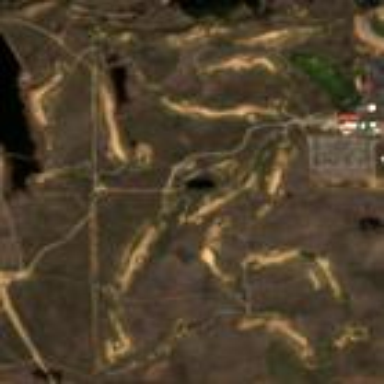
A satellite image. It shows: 18-hole golf course.